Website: ulta-beauty
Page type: cart
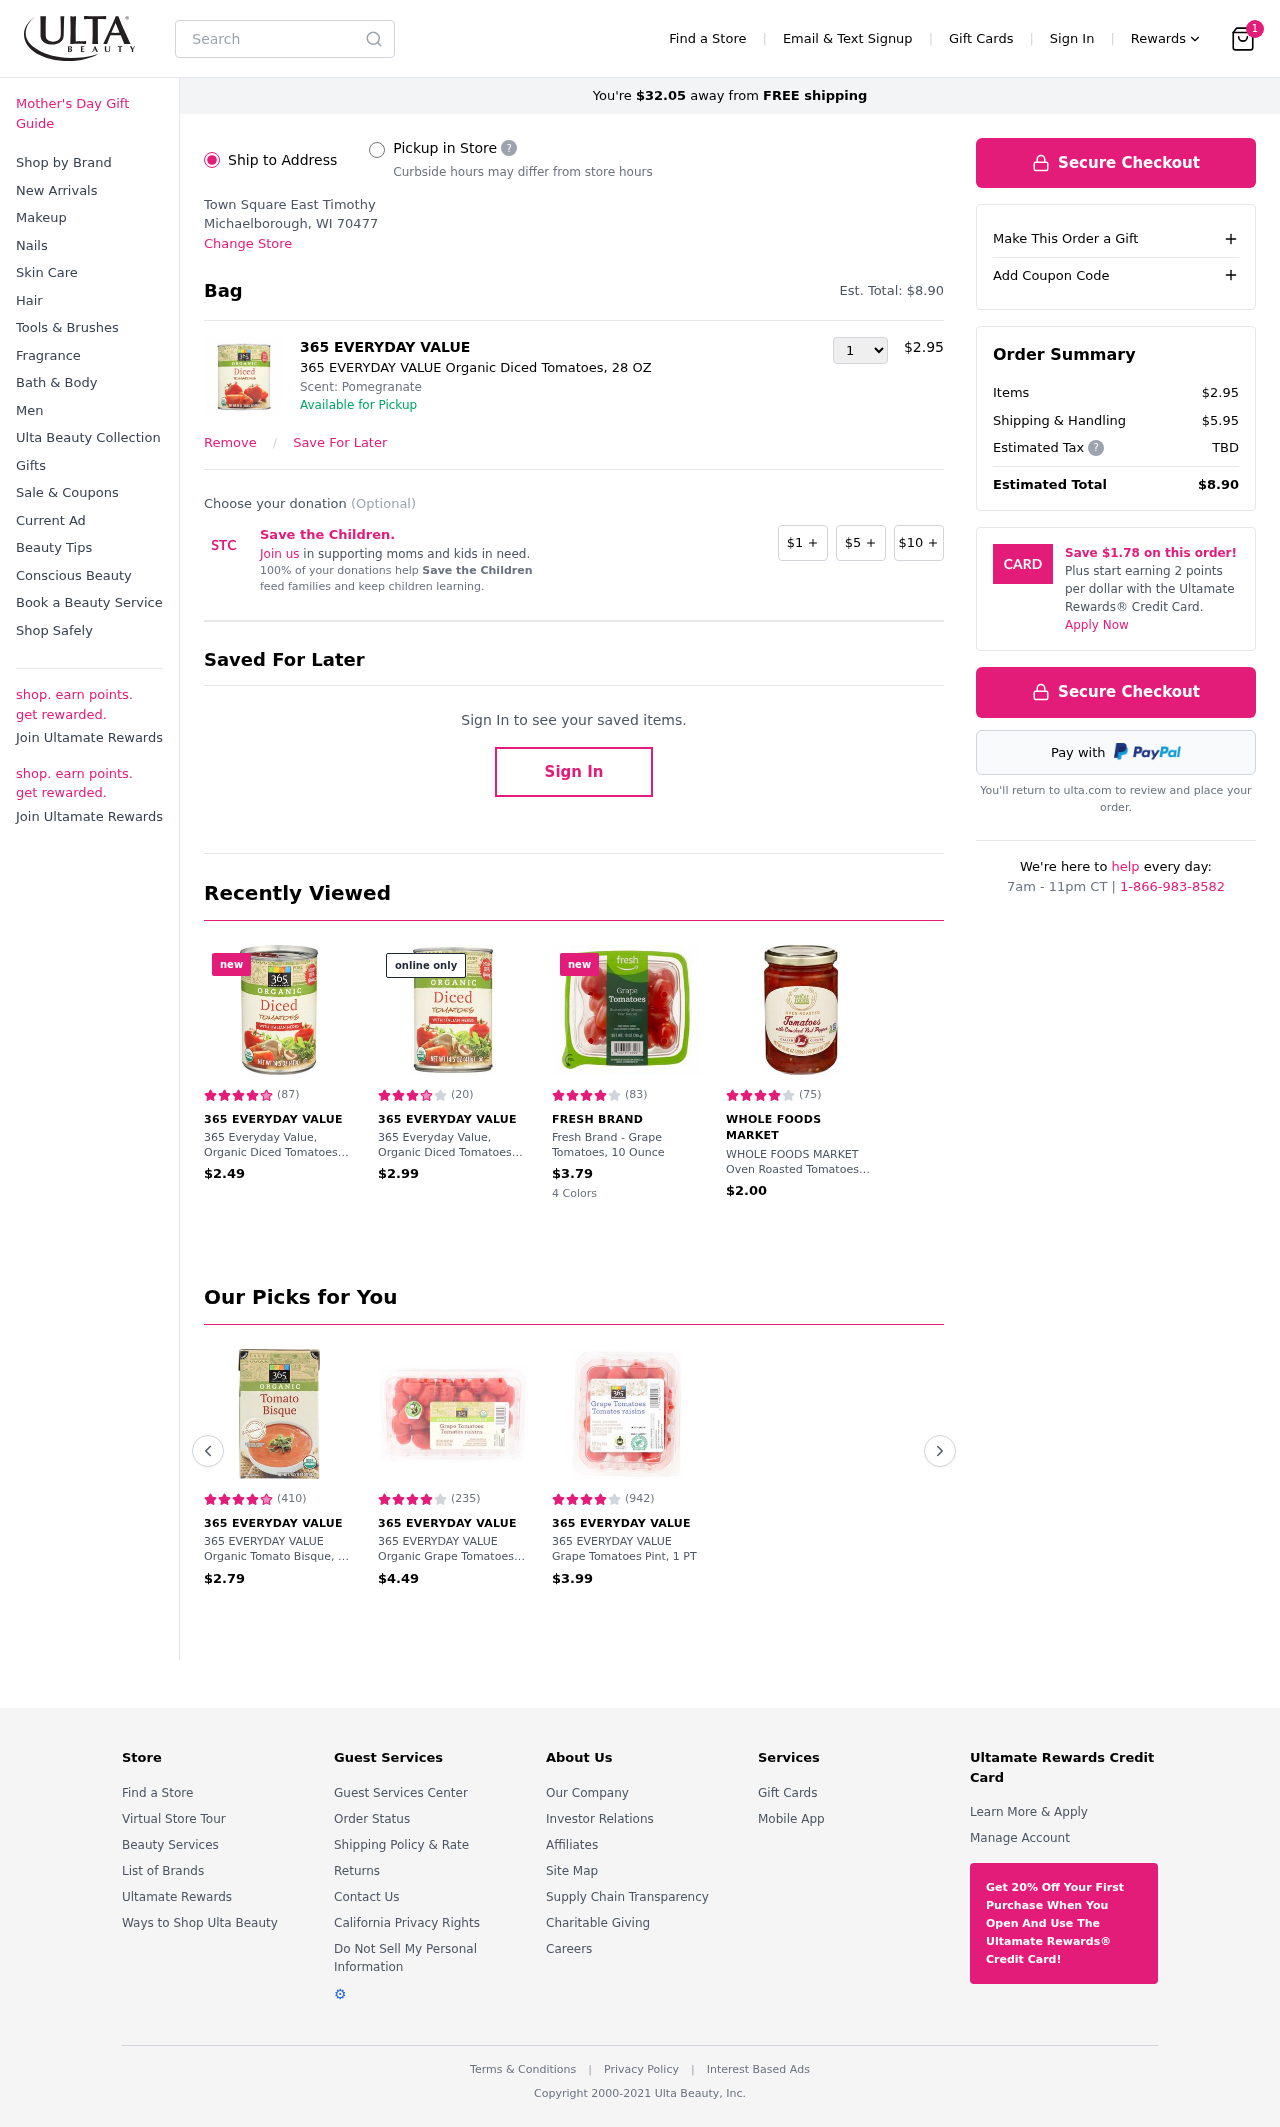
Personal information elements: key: PII_LOCATION1_CITY_STATE_ZIP
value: Michaelborough, WI 70477
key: PII_LOCATION1_NAME
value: Town Square East Timothy
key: PII_CITY
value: East Timothy
Product elements: key: PRODUCT1_BRAND
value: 365 EVERYDAY VALUE
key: PRODUCT1_NAME
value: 365 EVERYDAY VALUE Organic Diced Tomatoes, 28 OZ
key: PRODUCT1_PRICE
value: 2.95
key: PRODUCT1_QUANTITY
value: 1
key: PRODUCT2_BRAND
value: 365 Everyday Value
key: PRODUCT2_NAME
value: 365 Everyday Value, Organic Diced Tomatoes with Italian Herbs, 14.5 ounce
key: PRODUCT2_NUM_RATINGS
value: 87
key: PRODUCT2_PRICE
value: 2.49
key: PRODUCT2_RATING
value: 4.9
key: PRODUCT3_BRAND
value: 365 Everyday Value
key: PRODUCT3_NAME
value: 365 Everyday Value, Organic Diced Tomatoes with Italian Herbs, 14.5 ounce
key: PRODUCT3_NUM_RATINGS
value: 20
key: PRODUCT3_PRICE
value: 2.99
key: PRODUCT3_RATING
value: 3.9
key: PRODUCT4_BRAND
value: Fresh Brand
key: PRODUCT4_NAME
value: Fresh Brand - Grape Tomatoes, 10 Ounce
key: PRODUCT4_NUM_RATINGS
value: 83
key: PRODUCT4_PRICE
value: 3.79
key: PRODUCT4_RATING
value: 4.1
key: PRODUCT5_BRAND
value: WHOLE FOODS MARKET
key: PRODUCT5_NAME
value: WHOLE FOODS MARKET Oven Roasted Tomatoes Crushed Red Pepper, 10.05 OZ
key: PRODUCT5_NUM_RATINGS
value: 75
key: PRODUCT5_PRICE
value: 2
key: PRODUCT5_RATING
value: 4.2
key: PRODUCT6_BRAND
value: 365 EVERYDAY VALUE
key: PRODUCT6_NAME
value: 365 EVERYDAY VALUE Organic Tomato Bisque, 17 OZ
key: PRODUCT6_NUM_RATINGS
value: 410
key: PRODUCT6_PRICE
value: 2.79
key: PRODUCT6_RATING
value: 4.6
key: PRODUCT7_BRAND
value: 365 EVERYDAY VALUE
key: PRODUCT7_NAME
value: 365 EVERYDAY VALUE Organic Grape Tomatoes 16oz, 16 OZ
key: PRODUCT7_NUM_RATINGS
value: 235
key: PRODUCT7_PRICE
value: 4.49
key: PRODUCT7_RATING
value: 4.3
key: PRODUCT8_BRAND
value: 365 EVERYDAY VALUE
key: PRODUCT8_NAME
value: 365 EVERYDAY VALUE Grape Tomatoes Pint, 1 PT
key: PRODUCT8_NUM_RATINGS
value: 942
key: PRODUCT8_PRICE
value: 3.99
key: PRODUCT8_RATING
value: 4.3
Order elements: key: ORDER_NUM_ITEMS
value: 1
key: ORDER_FREE_SHIPPING_REMAINING
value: $32.05
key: ORDER_TOTAL
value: $8.90
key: ORDER_TOTAL
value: Est. Total: $8.90
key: ORDER_SUBTOTAL
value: $2.95
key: ORDER_SHIPPING_COST
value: $5.95
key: ORDER_TAX
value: TBD
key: ORDER_CARD_SAVINGS
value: $1.78
Search elements: key: HEADER_SEARCH
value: Search